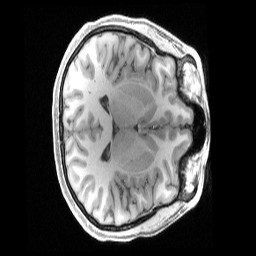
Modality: T1w
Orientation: axial
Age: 25
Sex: female
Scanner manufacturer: siemens
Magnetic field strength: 3 T
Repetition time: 2.4 s
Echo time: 0.00222 s